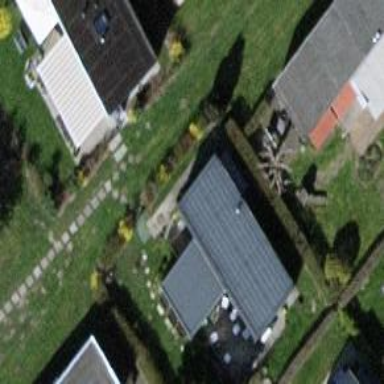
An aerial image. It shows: Static caravan building.